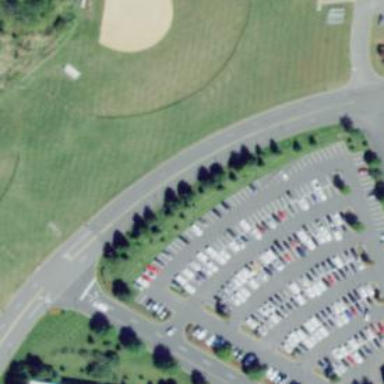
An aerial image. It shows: Baseball pitch for leisure land.